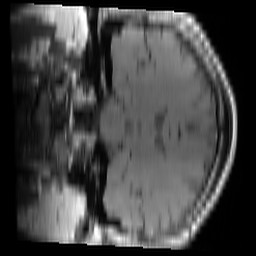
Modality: T1w
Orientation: coronal
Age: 21
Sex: male
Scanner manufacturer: ge
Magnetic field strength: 3 T
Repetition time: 0.663 s
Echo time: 0.01529 s